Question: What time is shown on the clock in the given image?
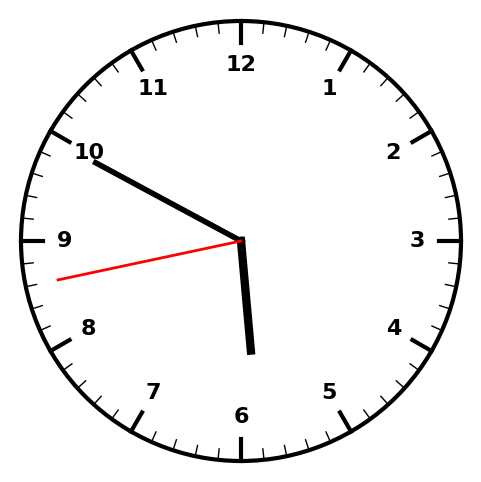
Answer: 05:49:43